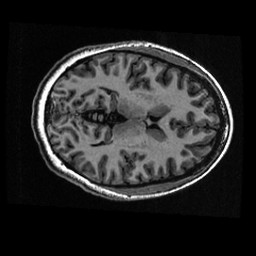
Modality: T1w
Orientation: axial
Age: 21
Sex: female
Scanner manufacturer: ge
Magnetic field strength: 3 T
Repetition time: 0.01144 s
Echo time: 0.005012 s